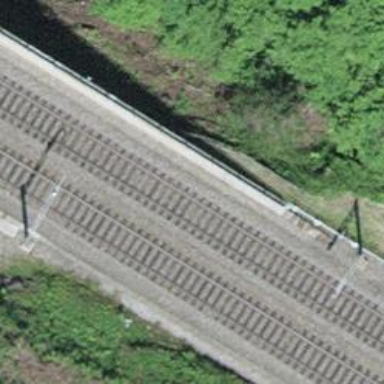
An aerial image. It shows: Bridge with single railway track electrified by contact line.